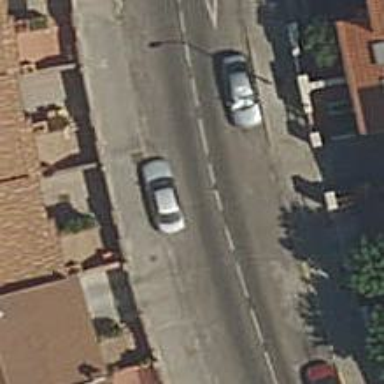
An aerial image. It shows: Residential road with asphalt surface. There are sidewalks on both sides made of paving stones.